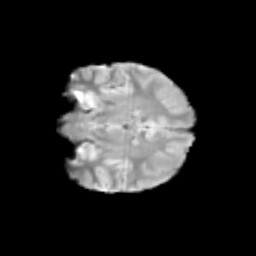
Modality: T2w
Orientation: coronal
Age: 11
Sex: female
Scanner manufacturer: siemens
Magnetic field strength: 3 T
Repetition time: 3.8 s
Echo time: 0.07 s